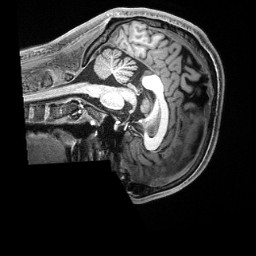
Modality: T1w
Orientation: sagittal
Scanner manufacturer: siemens
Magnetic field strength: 3 T
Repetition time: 2.5 s
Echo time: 0.00231 s